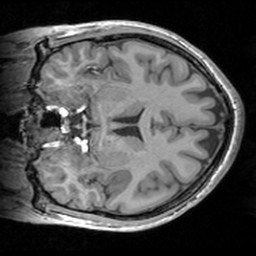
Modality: T1w
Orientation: coronal
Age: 21
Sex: female
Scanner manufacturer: siemens
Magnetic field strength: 3 T
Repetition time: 1.63 s
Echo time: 0.00311 s